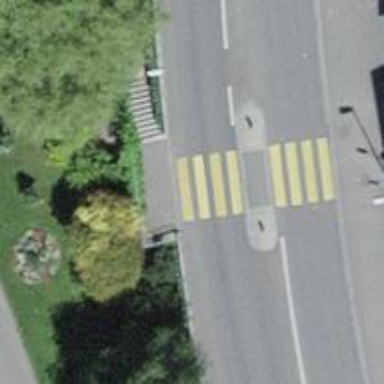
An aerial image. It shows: Marked road crossing with pedestrian island.